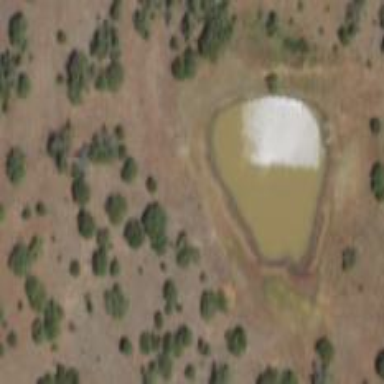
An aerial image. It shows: Watering place by natural water stream pool.